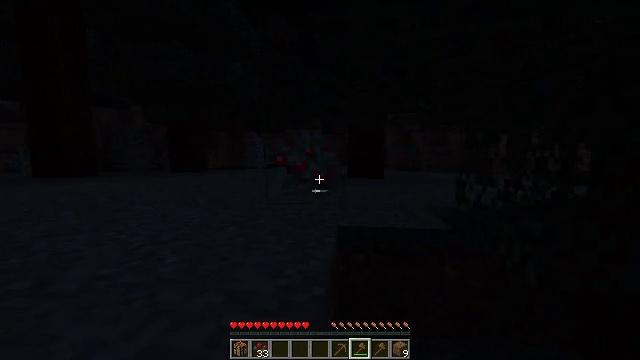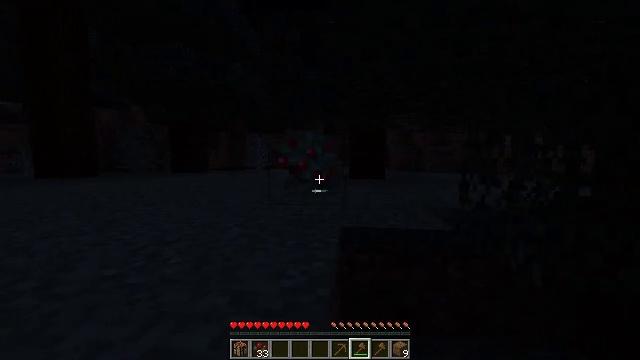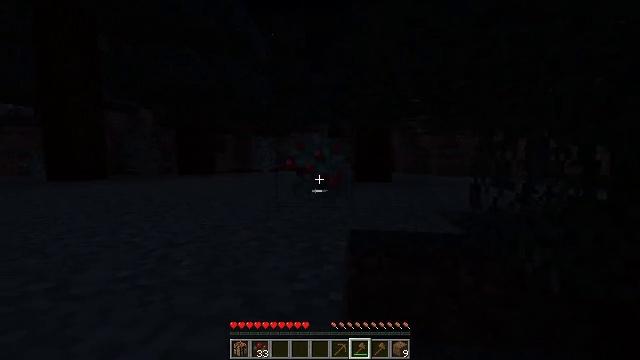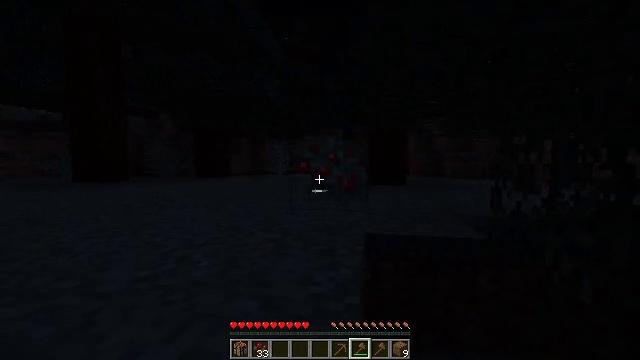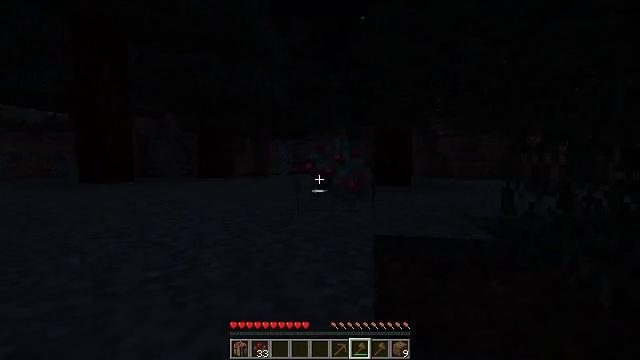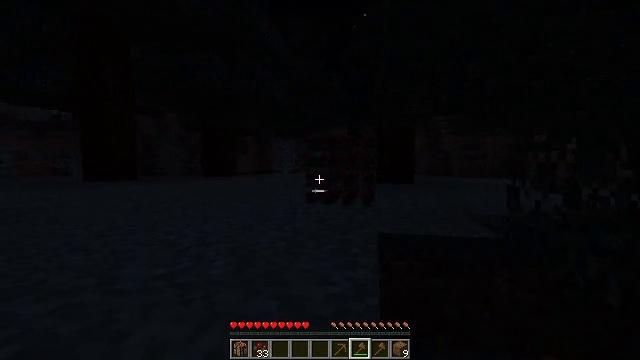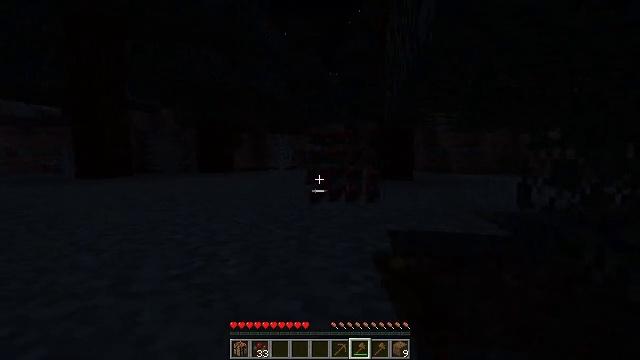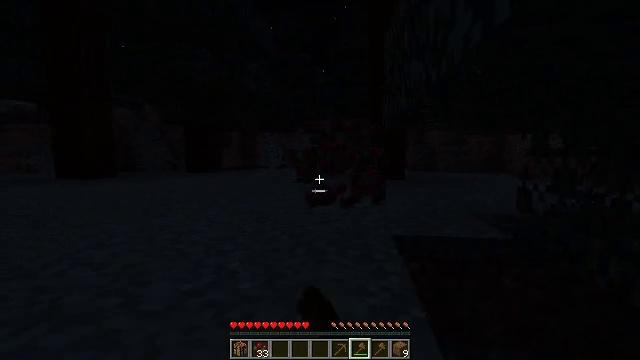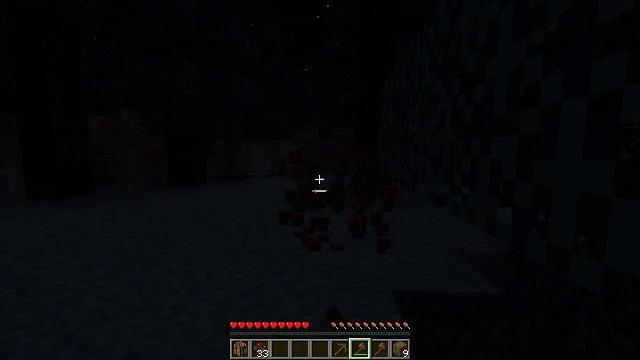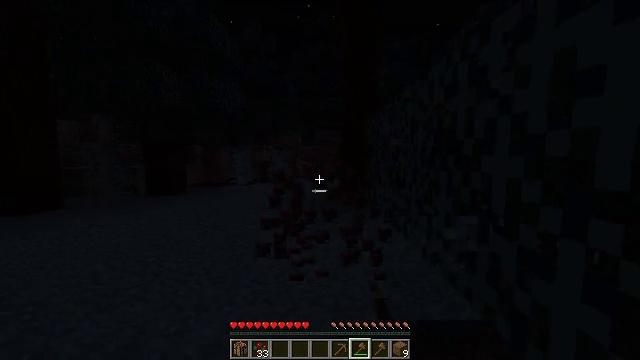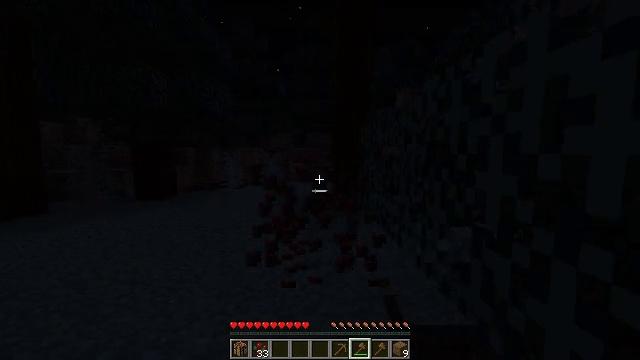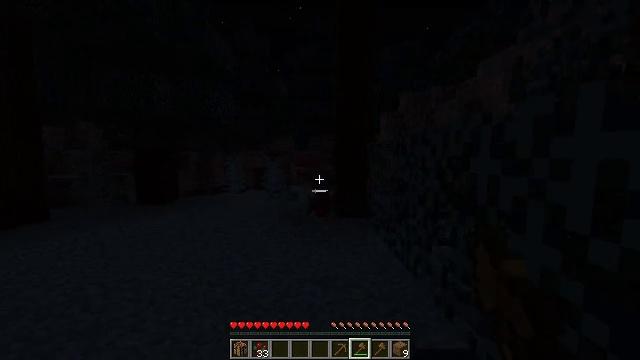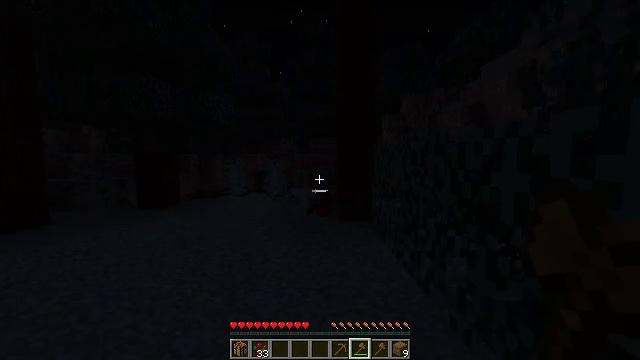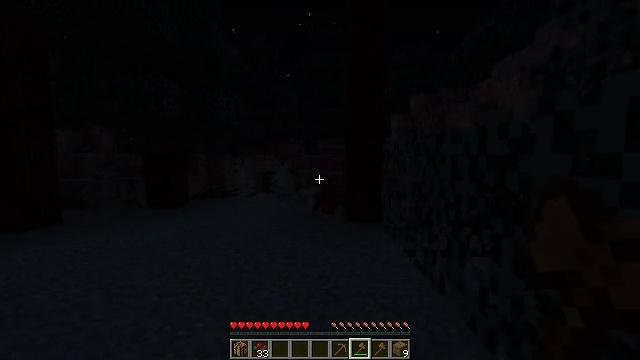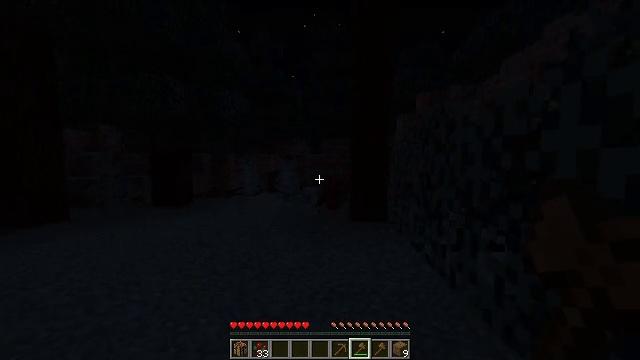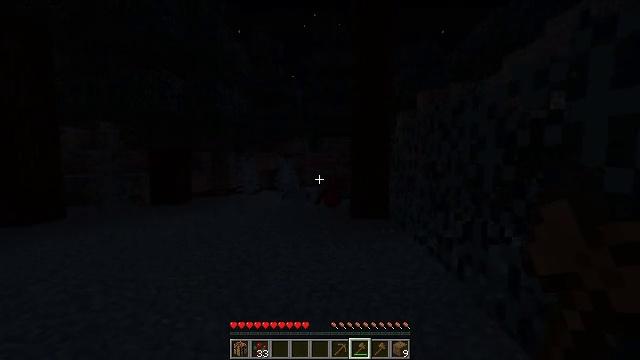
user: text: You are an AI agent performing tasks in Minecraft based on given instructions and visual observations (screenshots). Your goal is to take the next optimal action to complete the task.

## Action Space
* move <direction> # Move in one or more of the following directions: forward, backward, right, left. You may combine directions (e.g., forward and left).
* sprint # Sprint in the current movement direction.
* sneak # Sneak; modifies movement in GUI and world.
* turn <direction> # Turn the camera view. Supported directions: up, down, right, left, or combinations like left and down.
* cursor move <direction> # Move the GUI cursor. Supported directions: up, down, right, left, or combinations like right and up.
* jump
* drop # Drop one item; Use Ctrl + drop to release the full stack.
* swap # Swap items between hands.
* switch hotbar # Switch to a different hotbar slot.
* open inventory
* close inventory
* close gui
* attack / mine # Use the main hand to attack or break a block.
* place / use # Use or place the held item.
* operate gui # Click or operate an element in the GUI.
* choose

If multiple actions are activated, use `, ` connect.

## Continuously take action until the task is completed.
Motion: motion action
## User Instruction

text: Harvest sweet berries by mining the bush.
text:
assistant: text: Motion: move forward
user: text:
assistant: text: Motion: move forward, turn left
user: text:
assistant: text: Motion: move forward, turn left
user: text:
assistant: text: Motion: move forward
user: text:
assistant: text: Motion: move forward and move left, attack / mine
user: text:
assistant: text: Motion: move forward and move left, turn right, attack / mine
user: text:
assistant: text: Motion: move forward and move left, turn right, jump
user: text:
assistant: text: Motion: move forward, turn right, jump
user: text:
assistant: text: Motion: move forward, turn right, jump
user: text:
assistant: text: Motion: move forward, turn right
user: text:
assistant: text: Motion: move forward
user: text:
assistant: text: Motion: move forward
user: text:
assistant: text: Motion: move forward, turn left
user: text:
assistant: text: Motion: move forward, turn left
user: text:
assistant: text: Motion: move forward
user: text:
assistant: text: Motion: move forward
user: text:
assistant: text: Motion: move forward, turn down
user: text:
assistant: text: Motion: move forward, turn down
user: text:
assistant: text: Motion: move forward, turn down
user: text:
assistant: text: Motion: move forward, turn down
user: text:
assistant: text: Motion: move forward, turn down
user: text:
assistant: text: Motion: move forward, turn down
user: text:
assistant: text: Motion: move forward, turn left and down
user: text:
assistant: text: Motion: move forward, turn left and down
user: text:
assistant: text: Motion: move forward and move right, turn left and down
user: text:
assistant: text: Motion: move forward and move right, turn left and down
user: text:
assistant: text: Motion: move forward and move right, turn left and down
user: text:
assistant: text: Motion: move forward and move right, turn left
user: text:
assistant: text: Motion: move forward and move right, turn left
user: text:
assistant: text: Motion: move forward and move right, turn left